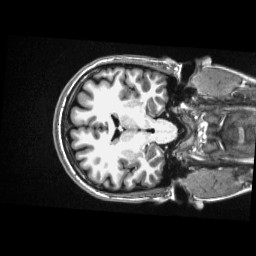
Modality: T1w
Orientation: axial